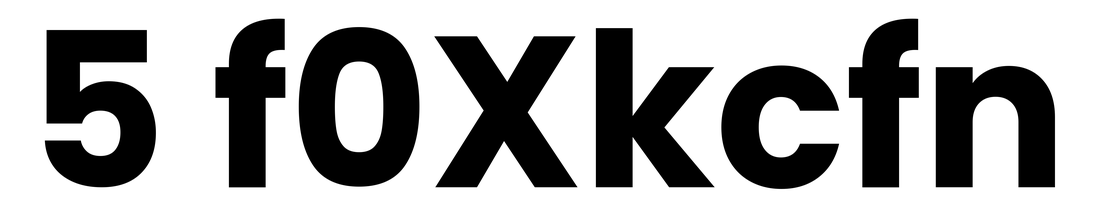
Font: Poppins-Bold